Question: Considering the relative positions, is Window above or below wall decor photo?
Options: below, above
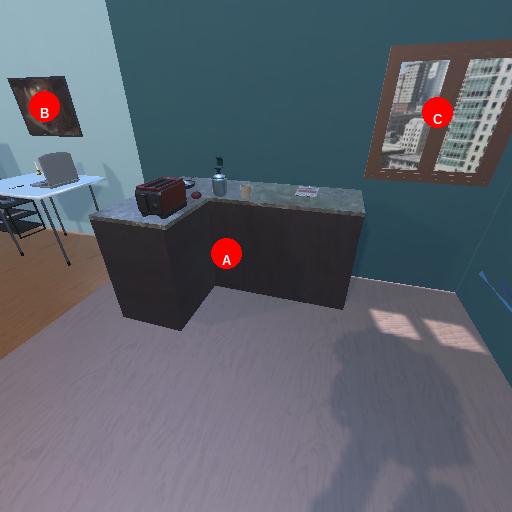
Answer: below